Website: bh-photo
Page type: customer-info-address
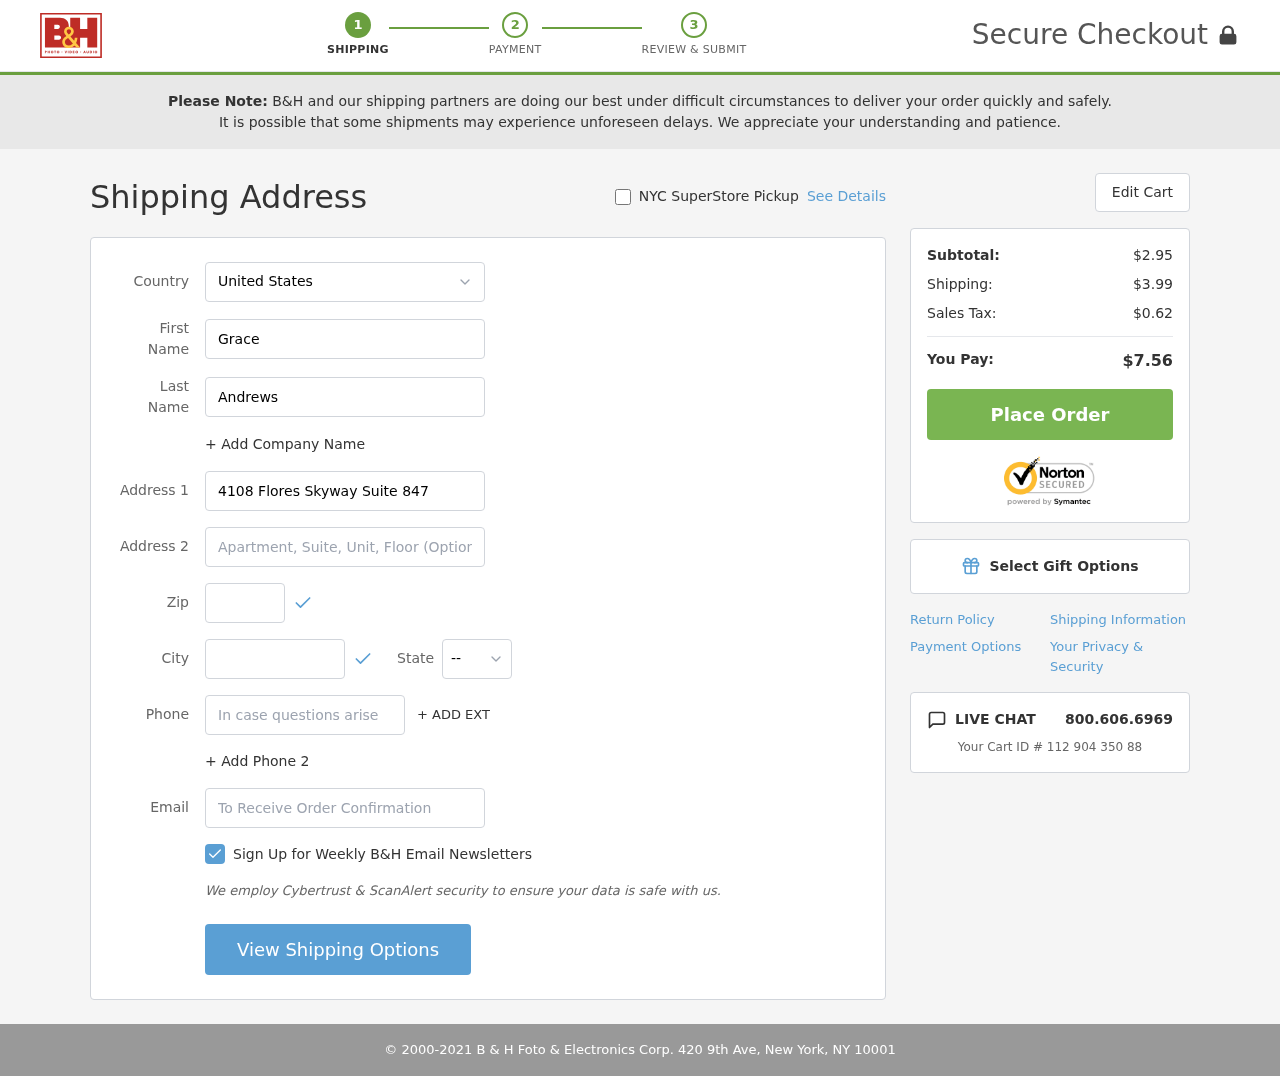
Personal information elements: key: PII_CITY
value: North Mark
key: PII_COUNTRY
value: United States
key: PII_EMAIL
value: grace.andrews@yahoo.com
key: PII_FIRSTNAME
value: Grace
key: PII_LASTNAME
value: Andrews
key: PII_PHONE
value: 9922297934
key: PII_POSTCODE
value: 65281
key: PII_STATE_ABBR
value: AZ
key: PII_STREET
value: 4108 Flores Skyway Suite 847
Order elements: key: ORDER_SUBTOTAL
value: $2.95
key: ORDER_SHIPPING_COST
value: $3.99
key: ORDER_TAX
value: $0.62
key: ORDER_TOTAL
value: $7.56
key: ORDER_ID
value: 112 904 350 88